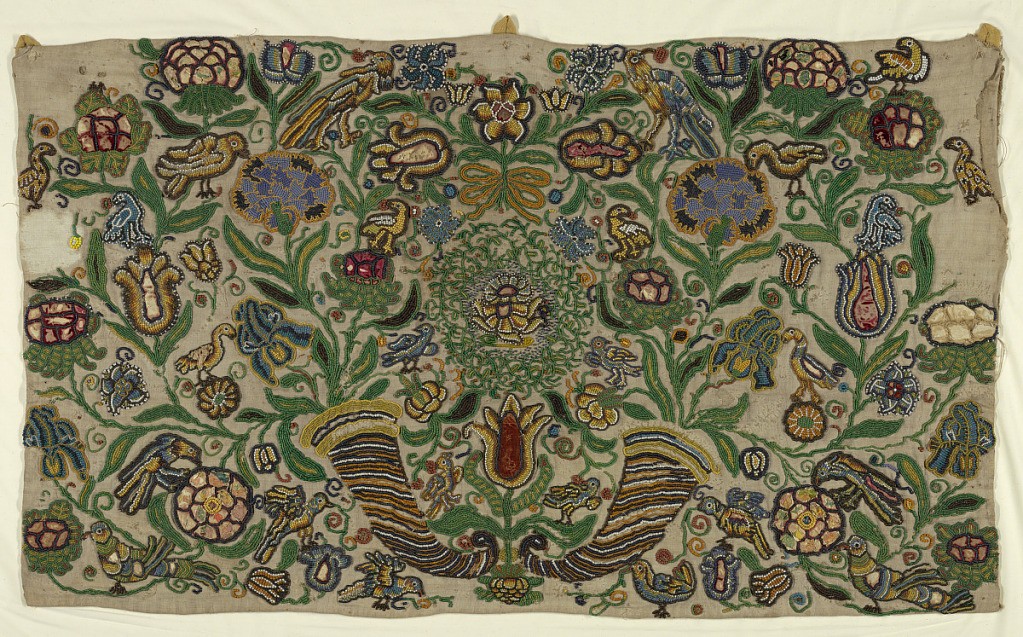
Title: Panel
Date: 17th century
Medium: linen, silk, glass beads Technique: embroidered beaded
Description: Beaded panel with three tabs on top has an elaborate design of two cornucopias, large multicolored blossoms and birds. Some flowerheads have appliqued fabric forming the petals.